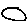
Label: circle